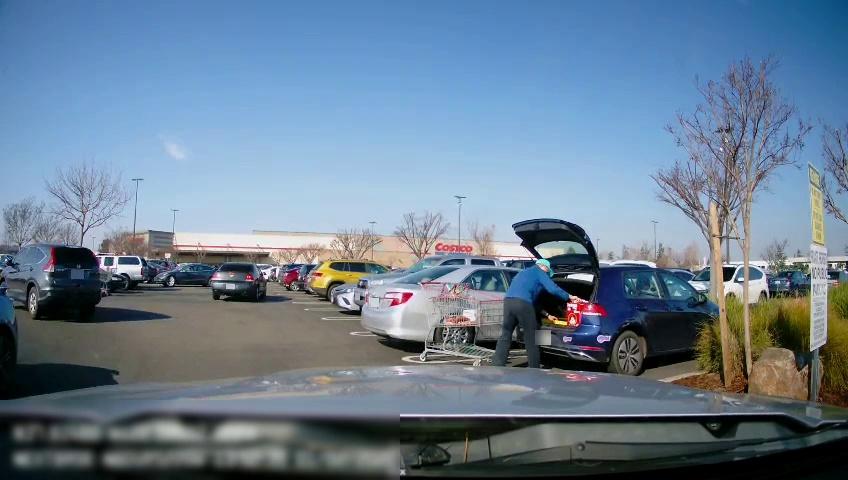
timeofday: Day
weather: Sunny
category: Drivable Space
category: Vehicles | Car
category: Vehicles | SUV
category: Vehicles | Car
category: Vehicles | Car
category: Vehicles | Car
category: Vehicles | SUV
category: Vehicles | Car
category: Vehicles | Car
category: Vehicles | Car
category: Vehicles | Van
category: Vehicles | Truck
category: Vehicles | Car
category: Vehicles | SUV
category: Vehicles | SUV
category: Vehicles | Car
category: Vehicles | Car
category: Pedestrians
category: Vehicles | SUV
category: Vehicles | Truck
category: Traffic | Signs
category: Traffic | Signs